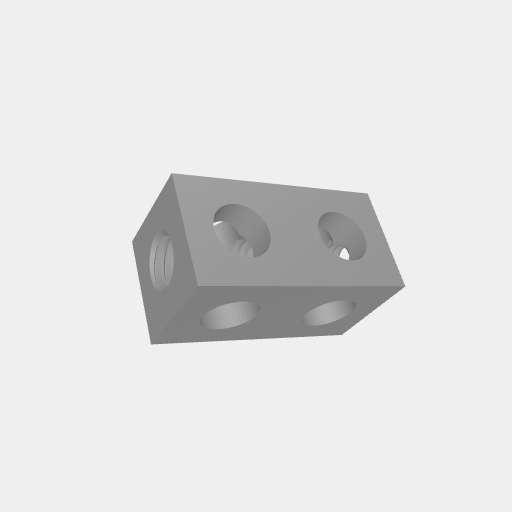
Part: SquareBeam2H